Aerial crown-view tile of a tropical tree (Barro Colorado Island, Panama), acquired 20241216:
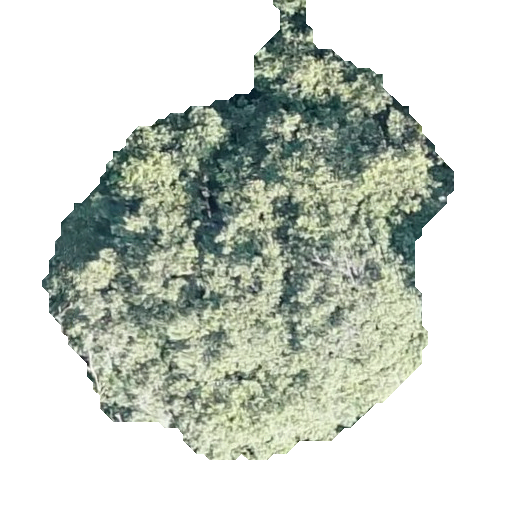
Species: Apeiba membranacea
GBIF accepted scientific name: Apeiba membranacea
Crown area: 171.702 m²